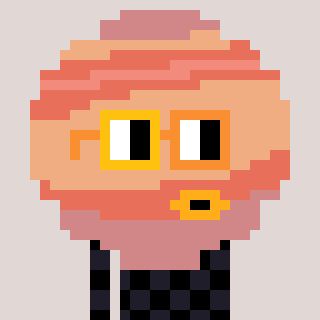
a pixel art character with square yellow and orange glasses, a jupiter-shaped head and a grayscale-colored body on a warm background